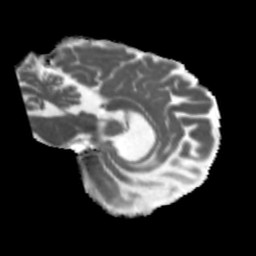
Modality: MD
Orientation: sagittal
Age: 64
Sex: male
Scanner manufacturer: siemens
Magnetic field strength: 3 T
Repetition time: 5.47 s
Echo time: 0.0854 s